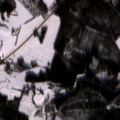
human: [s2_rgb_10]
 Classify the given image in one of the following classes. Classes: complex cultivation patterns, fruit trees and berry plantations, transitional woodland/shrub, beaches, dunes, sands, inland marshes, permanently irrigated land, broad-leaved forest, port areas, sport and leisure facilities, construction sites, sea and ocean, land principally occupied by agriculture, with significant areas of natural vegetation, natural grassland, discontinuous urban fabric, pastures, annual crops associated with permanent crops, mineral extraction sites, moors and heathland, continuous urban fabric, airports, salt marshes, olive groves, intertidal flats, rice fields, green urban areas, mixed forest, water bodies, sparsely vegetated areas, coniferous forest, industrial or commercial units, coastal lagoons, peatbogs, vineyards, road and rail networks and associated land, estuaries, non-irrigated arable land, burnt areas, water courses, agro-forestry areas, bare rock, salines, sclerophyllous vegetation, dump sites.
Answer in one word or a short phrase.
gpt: land principally occupied by agriculture, with significant areas of natural vegetation, coniferous forest, mixed forest